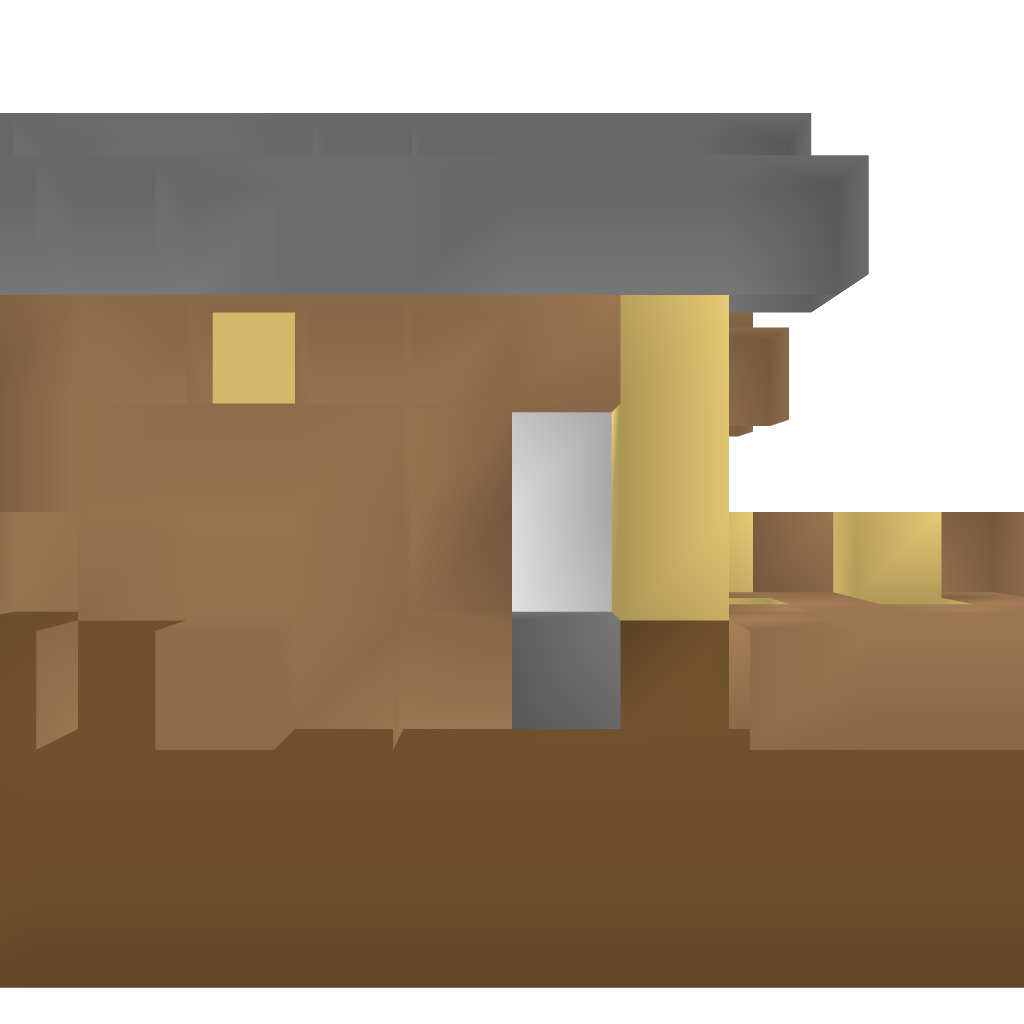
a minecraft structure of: Minecraft Sorting Machine bad low quality